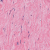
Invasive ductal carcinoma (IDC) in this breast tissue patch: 0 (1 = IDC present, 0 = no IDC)